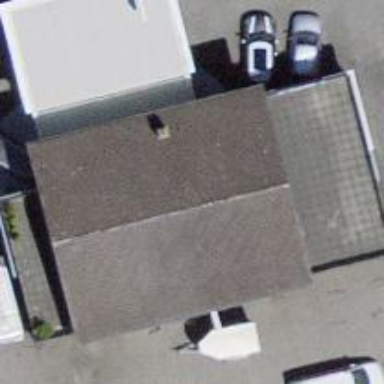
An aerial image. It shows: Car shop.